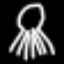
Label: octagon